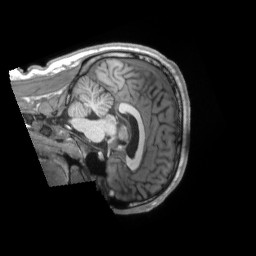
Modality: T1w
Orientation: sagittal
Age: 26
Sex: male
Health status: ill
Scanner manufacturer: siemens
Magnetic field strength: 3 T
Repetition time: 2.2 s
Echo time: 0.00157 s